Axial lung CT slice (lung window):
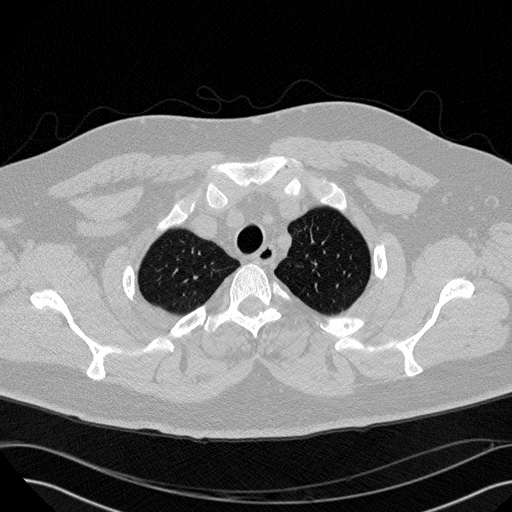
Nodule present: no